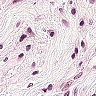
Metastatic tissue present: no